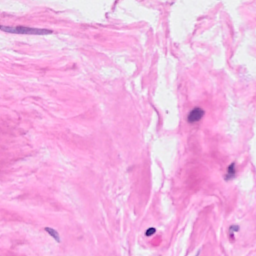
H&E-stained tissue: Breast